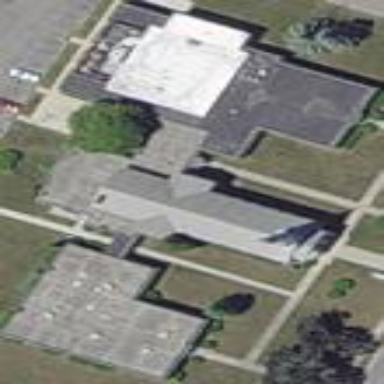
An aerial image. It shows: Building serving as place of worship.